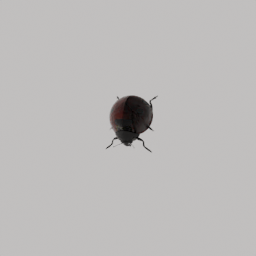
Label: animals